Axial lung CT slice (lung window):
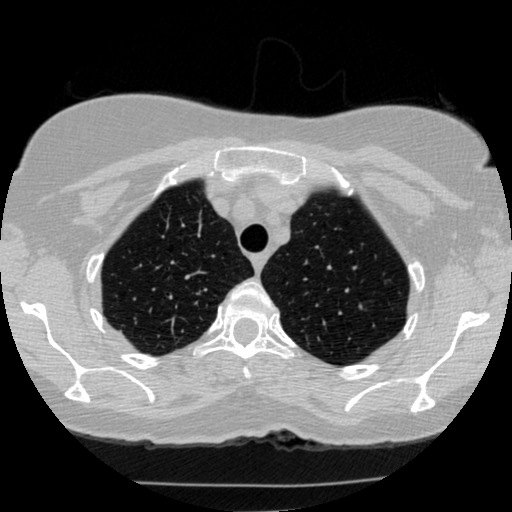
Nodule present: no